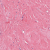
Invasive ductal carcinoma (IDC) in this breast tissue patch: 0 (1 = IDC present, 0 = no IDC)